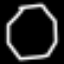
Label: octagon